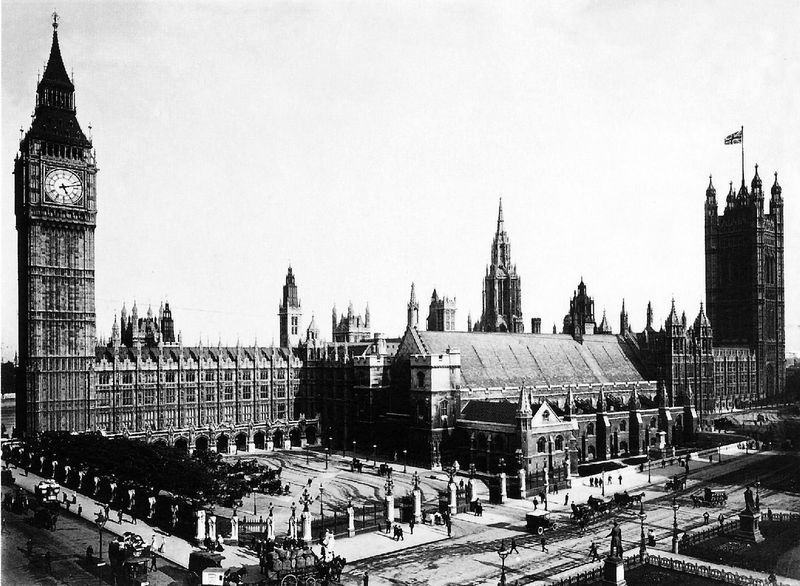
Titel: New Westminster Palace in London
Künstler: Charles Barry
Standort: London, Westminster Palace (EU - GB)
Schlagwörter: menschen, straße, turm, fahne, flagge, kutsche, foto, türme, schwarzweiss, parlament, turmuhr, union jack, big ben, großbritannien